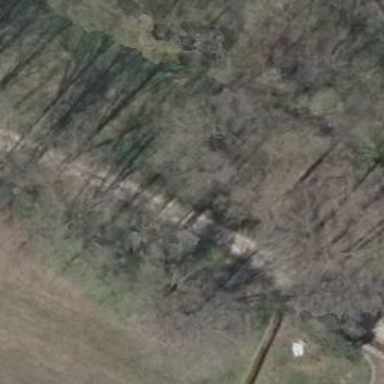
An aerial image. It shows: Compacted driveway used as service road.